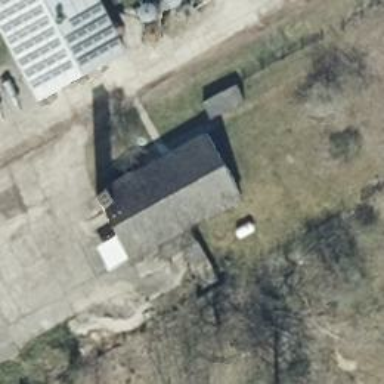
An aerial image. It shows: Gabled farm auxiliary building with gray roof oriented along its length.